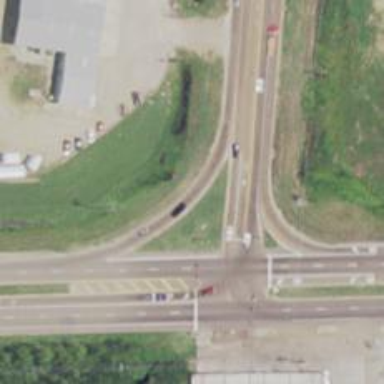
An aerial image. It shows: Secondary link road.